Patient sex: F
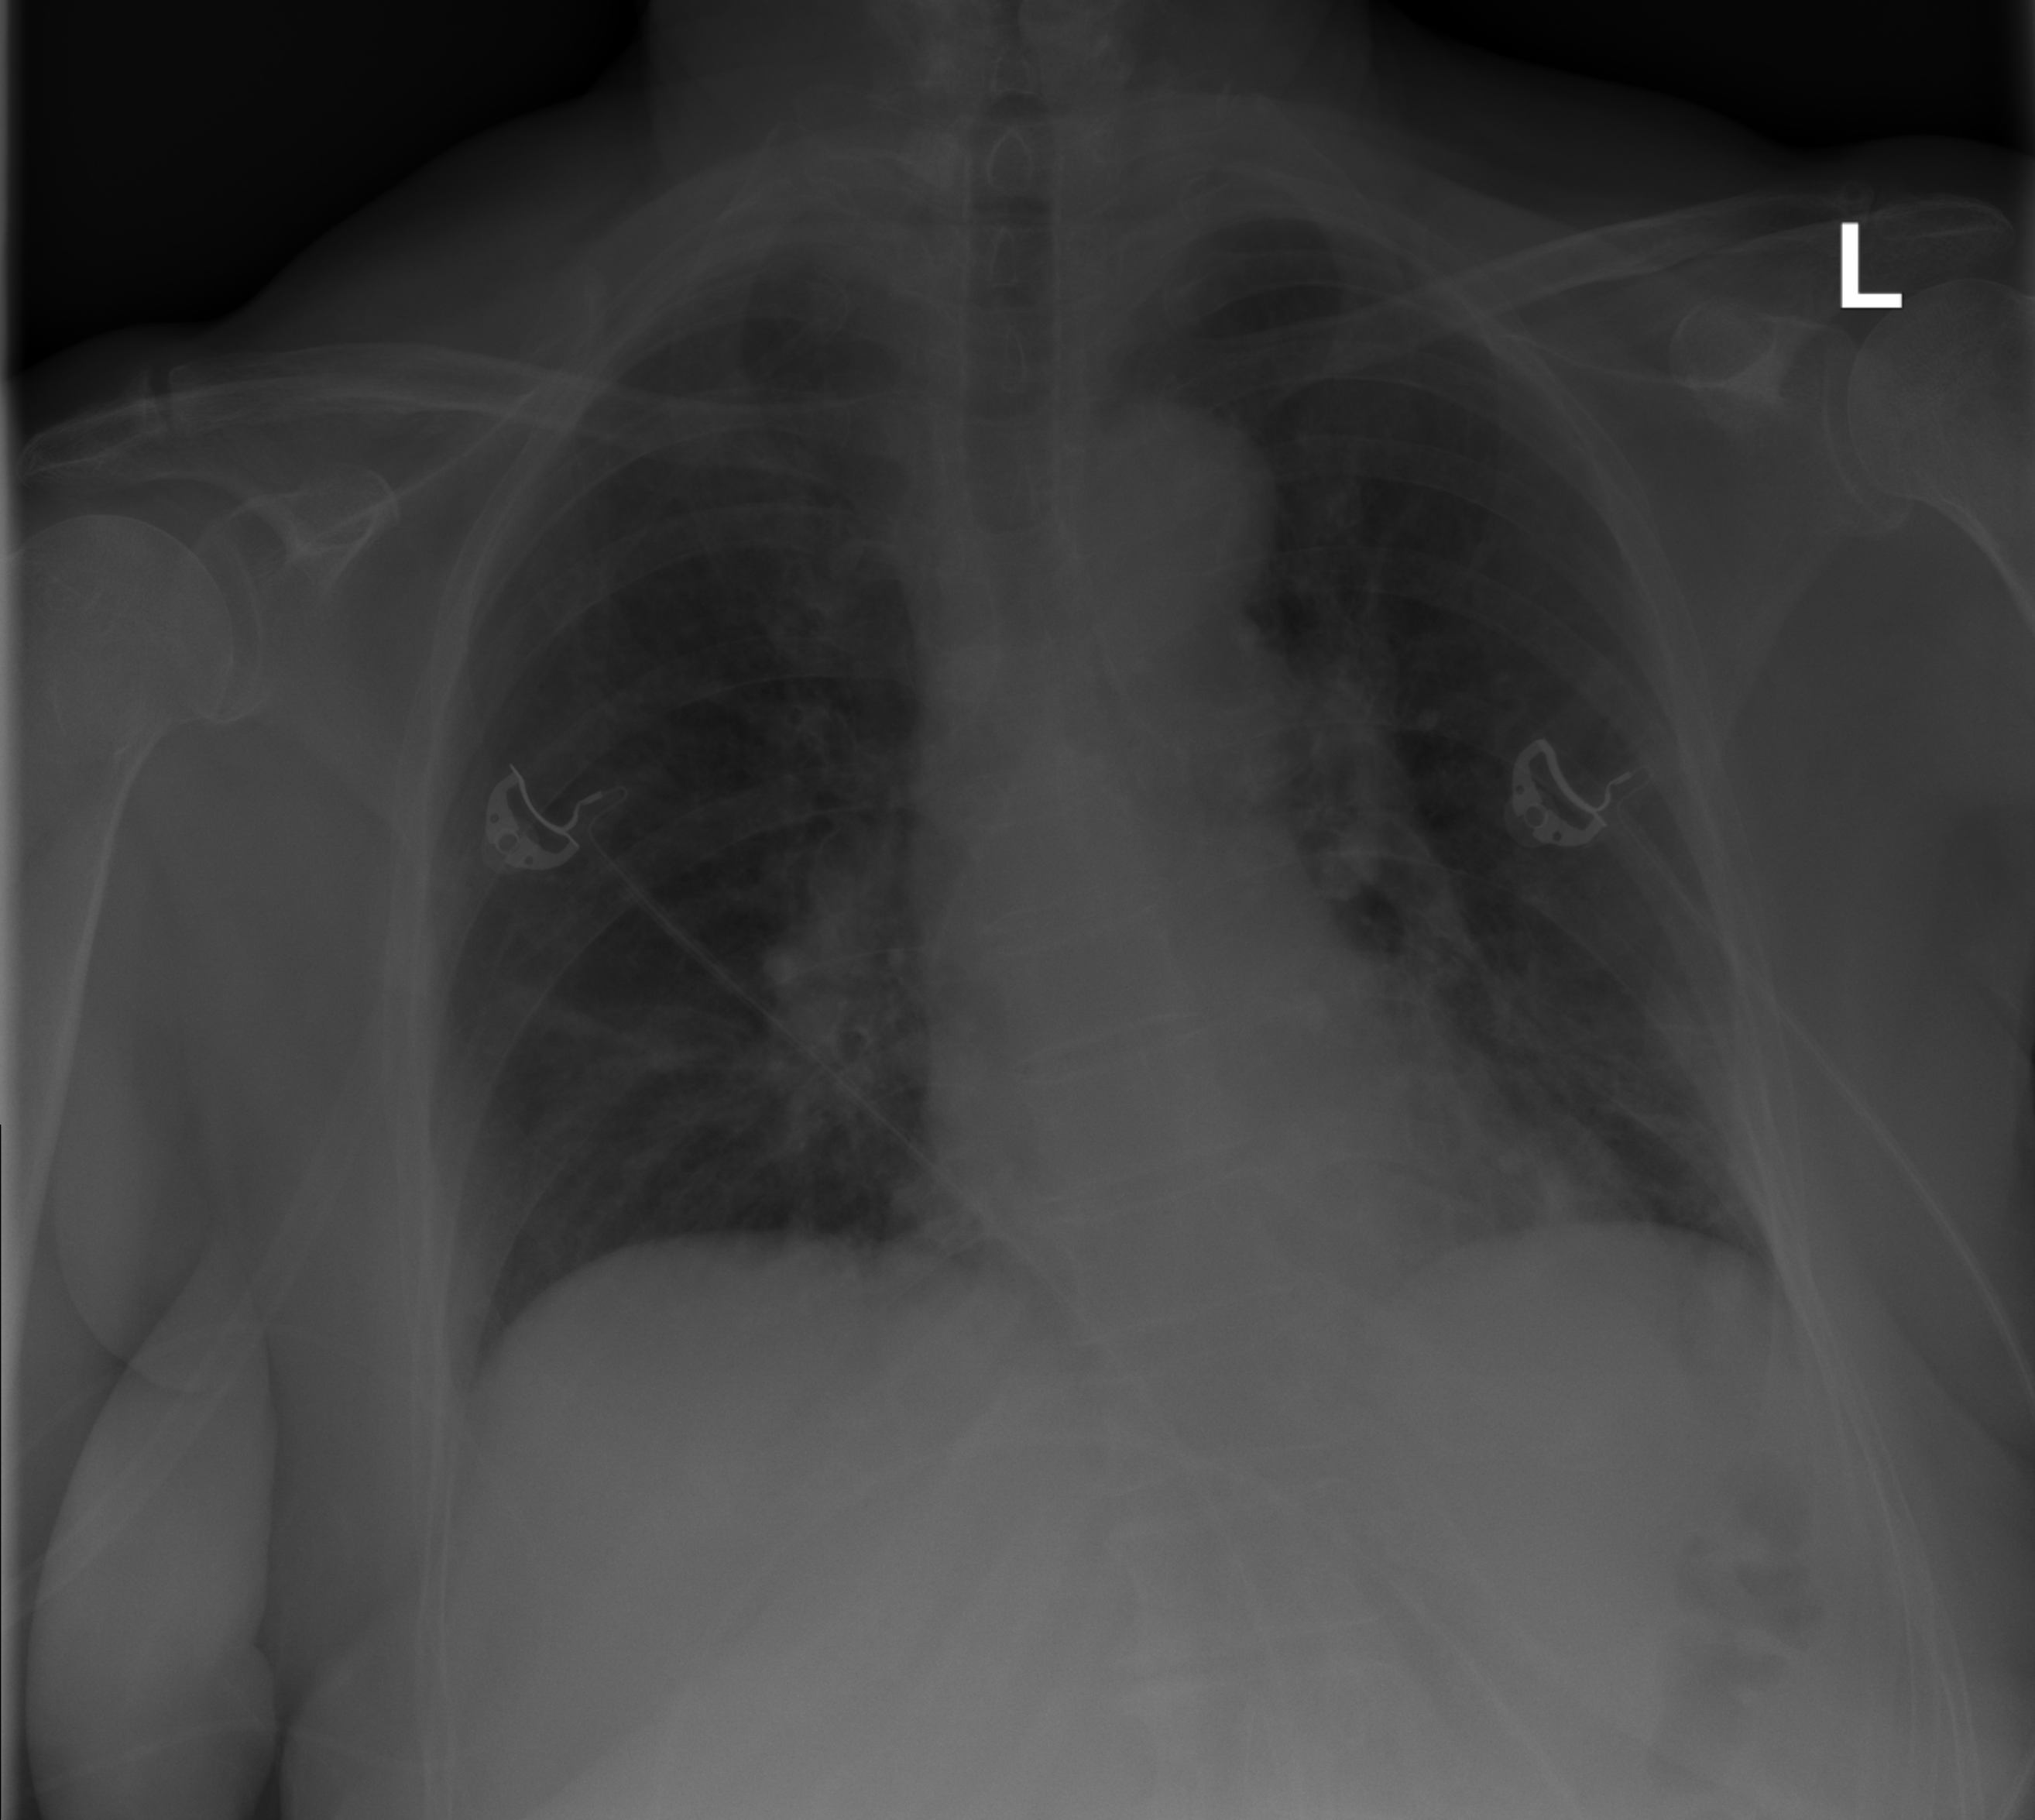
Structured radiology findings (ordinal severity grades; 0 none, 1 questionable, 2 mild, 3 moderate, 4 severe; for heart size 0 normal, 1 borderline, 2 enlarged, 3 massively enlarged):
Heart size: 0
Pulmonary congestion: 0
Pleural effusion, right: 0
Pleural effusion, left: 0
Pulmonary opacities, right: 0
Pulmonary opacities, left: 0
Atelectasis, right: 2
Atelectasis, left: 0